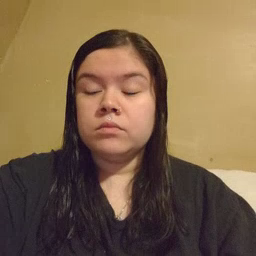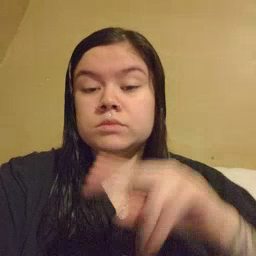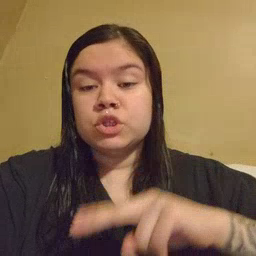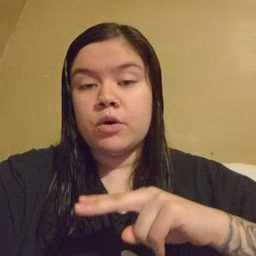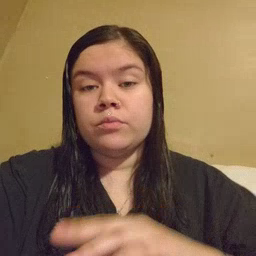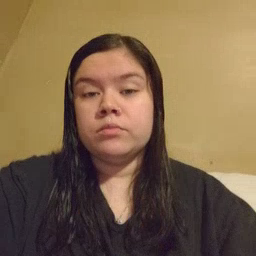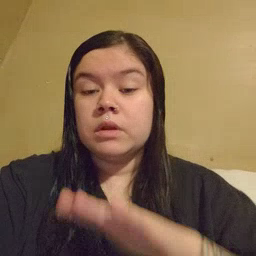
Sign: chair